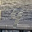
Label: 9